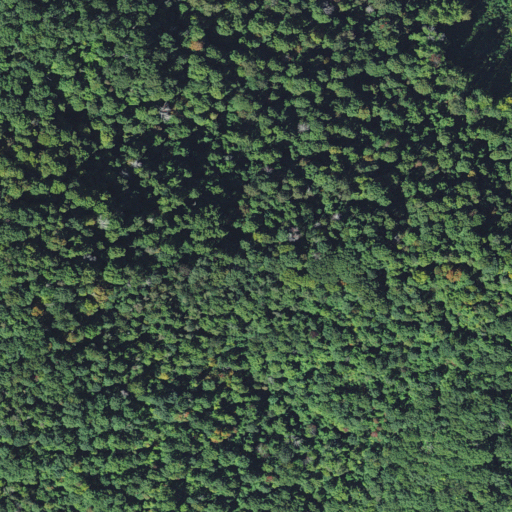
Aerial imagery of ridge(s) in North Carolina named Oak Ridge containing only deciduous forest